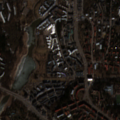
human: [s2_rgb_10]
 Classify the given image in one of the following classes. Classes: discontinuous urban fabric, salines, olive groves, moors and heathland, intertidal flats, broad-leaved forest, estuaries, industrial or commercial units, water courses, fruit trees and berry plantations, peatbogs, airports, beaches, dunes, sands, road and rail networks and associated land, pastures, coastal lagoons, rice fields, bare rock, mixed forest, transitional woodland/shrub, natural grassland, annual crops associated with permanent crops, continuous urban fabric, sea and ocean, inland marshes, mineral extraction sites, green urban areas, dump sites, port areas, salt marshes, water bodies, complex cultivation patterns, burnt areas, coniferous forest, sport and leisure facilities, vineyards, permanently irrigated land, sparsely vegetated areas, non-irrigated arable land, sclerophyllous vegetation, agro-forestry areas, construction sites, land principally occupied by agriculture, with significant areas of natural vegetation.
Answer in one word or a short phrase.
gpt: discontinuous urban fabric, industrial or commercial units, green urban areas, mixed forest, sea and ocean